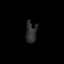
Tissue: skin
Cell type: T cells
Senescence score: 0.714
Nuclear area (px): 225
Mean DAPI intensity: 45.267